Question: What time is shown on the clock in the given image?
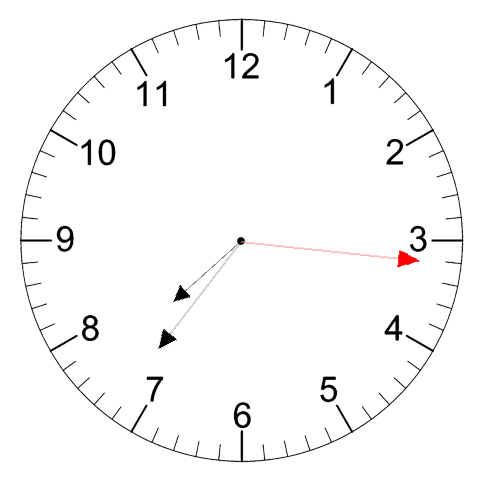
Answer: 07:36:16